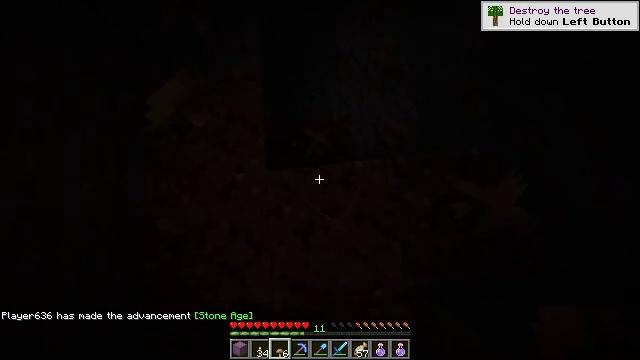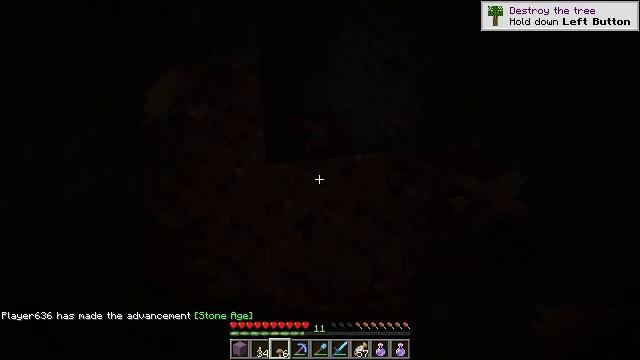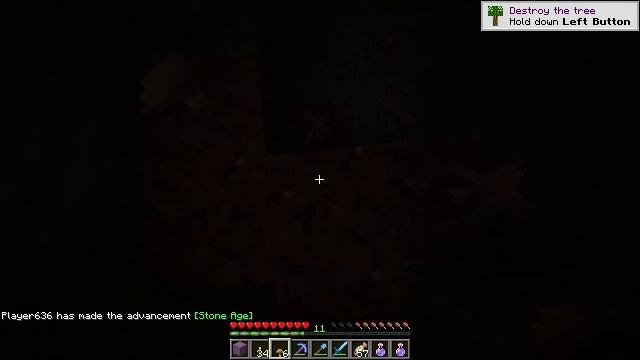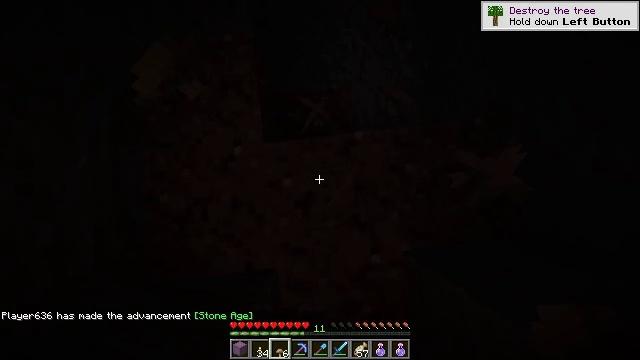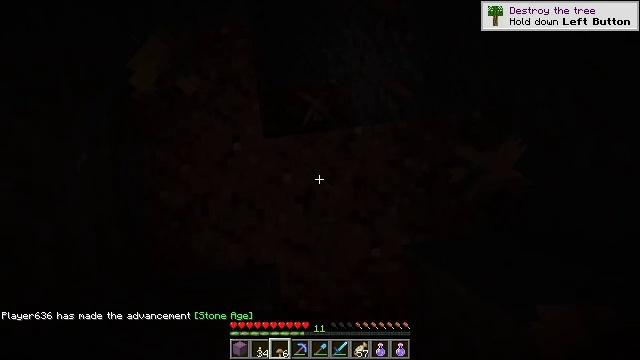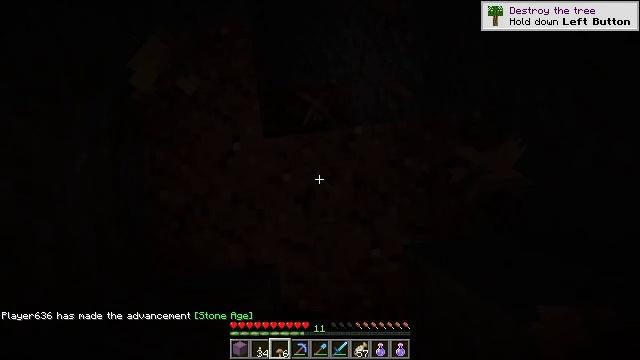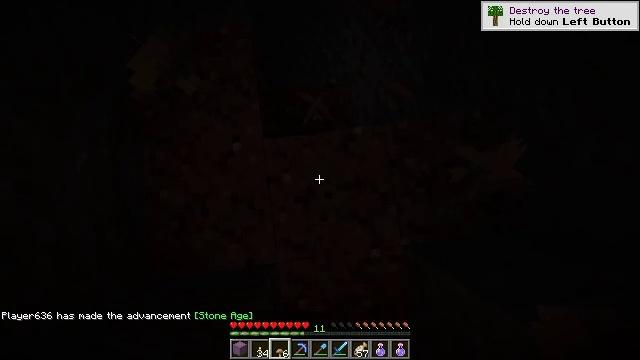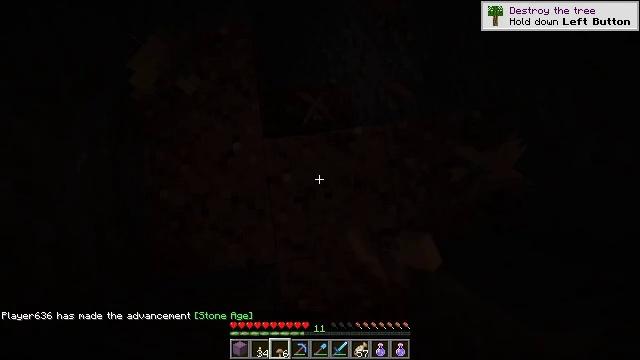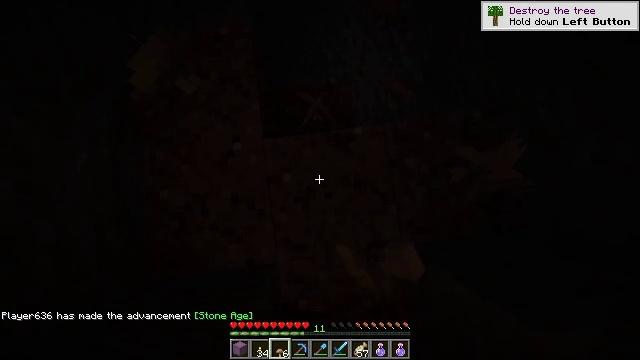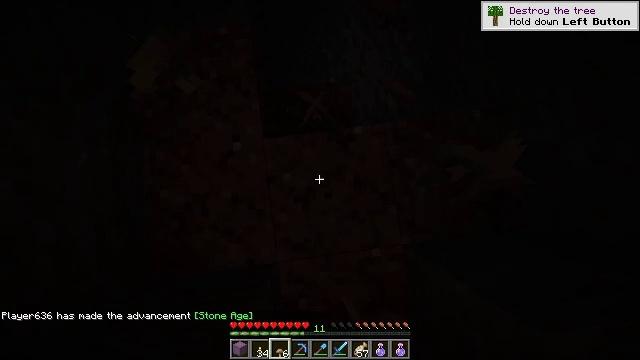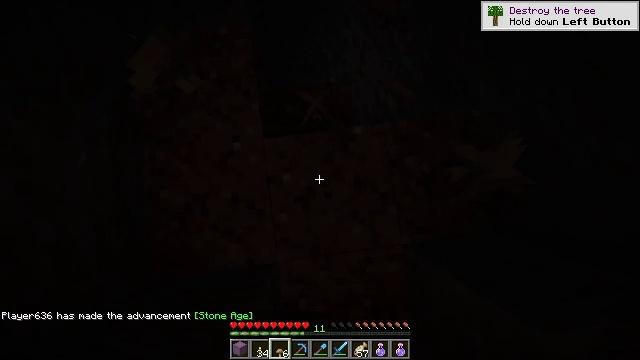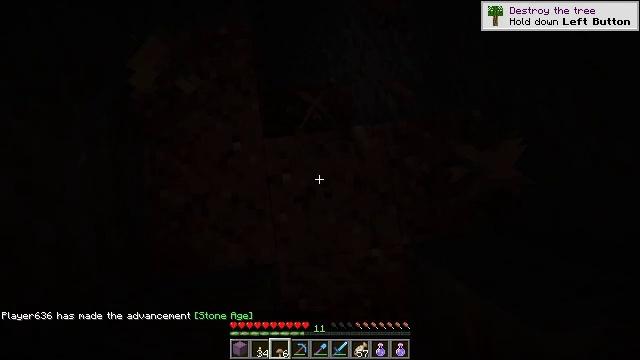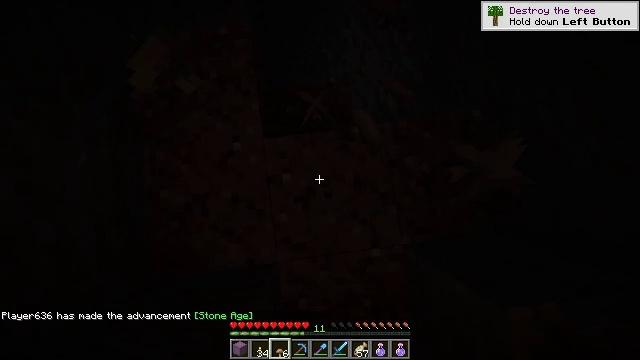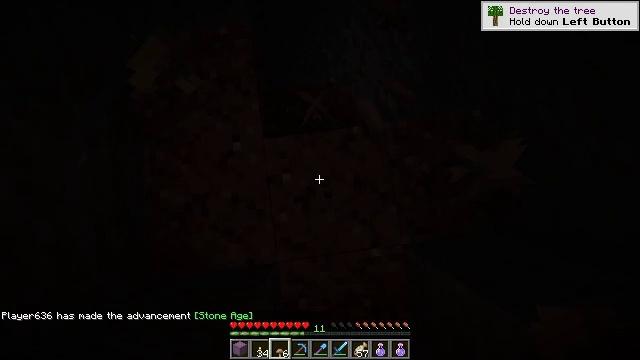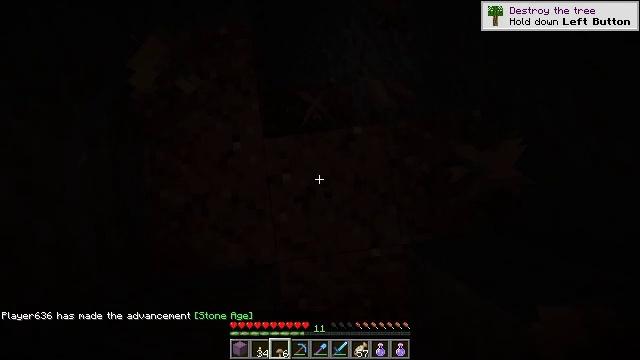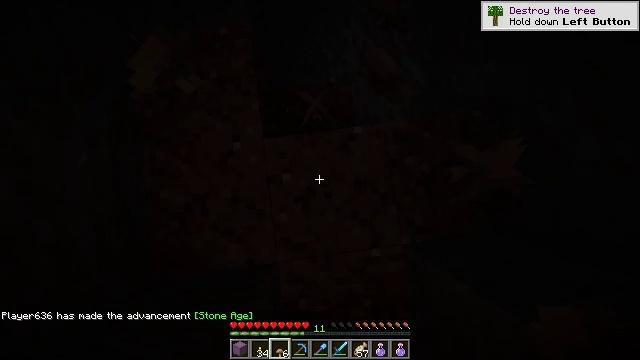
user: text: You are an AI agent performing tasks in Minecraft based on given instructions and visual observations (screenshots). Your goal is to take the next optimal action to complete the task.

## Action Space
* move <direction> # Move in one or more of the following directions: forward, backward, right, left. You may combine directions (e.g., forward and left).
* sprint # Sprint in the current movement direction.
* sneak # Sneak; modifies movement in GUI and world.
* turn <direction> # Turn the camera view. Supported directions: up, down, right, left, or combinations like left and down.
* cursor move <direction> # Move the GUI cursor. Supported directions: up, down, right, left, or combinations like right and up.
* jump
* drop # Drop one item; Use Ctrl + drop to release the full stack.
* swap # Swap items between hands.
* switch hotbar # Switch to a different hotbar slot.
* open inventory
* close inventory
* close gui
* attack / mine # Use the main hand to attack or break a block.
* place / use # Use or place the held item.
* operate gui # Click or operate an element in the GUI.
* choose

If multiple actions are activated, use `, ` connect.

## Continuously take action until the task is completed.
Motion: motion action
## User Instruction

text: Pick up the brown mushroom.
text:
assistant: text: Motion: turn down
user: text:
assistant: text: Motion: turn down
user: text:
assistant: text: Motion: turn right and down
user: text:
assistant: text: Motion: turn down
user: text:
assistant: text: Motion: no_op
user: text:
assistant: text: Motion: attack / mine
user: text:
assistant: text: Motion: attack / mine
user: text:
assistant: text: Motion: no_op
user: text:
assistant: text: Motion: no_op
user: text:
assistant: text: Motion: no_op
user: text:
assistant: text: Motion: no_op
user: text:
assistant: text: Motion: no_op
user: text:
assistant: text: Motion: no_op
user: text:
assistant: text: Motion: no_op
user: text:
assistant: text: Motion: no_op
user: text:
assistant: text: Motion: no_op
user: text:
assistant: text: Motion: no_op
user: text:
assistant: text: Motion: no_op
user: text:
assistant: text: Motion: no_op
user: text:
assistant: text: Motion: no_op
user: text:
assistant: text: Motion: no_op
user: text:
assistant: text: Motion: no_op
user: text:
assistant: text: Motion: no_op
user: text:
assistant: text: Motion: no_op
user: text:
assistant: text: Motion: no_op
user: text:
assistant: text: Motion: no_op
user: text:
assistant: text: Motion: no_op
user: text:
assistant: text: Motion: move forward
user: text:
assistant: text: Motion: move forward
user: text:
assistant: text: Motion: move forward, turn up